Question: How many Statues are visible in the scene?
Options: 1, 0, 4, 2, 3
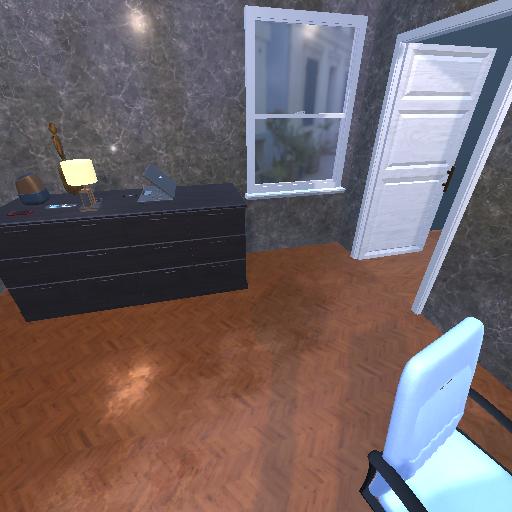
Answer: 1